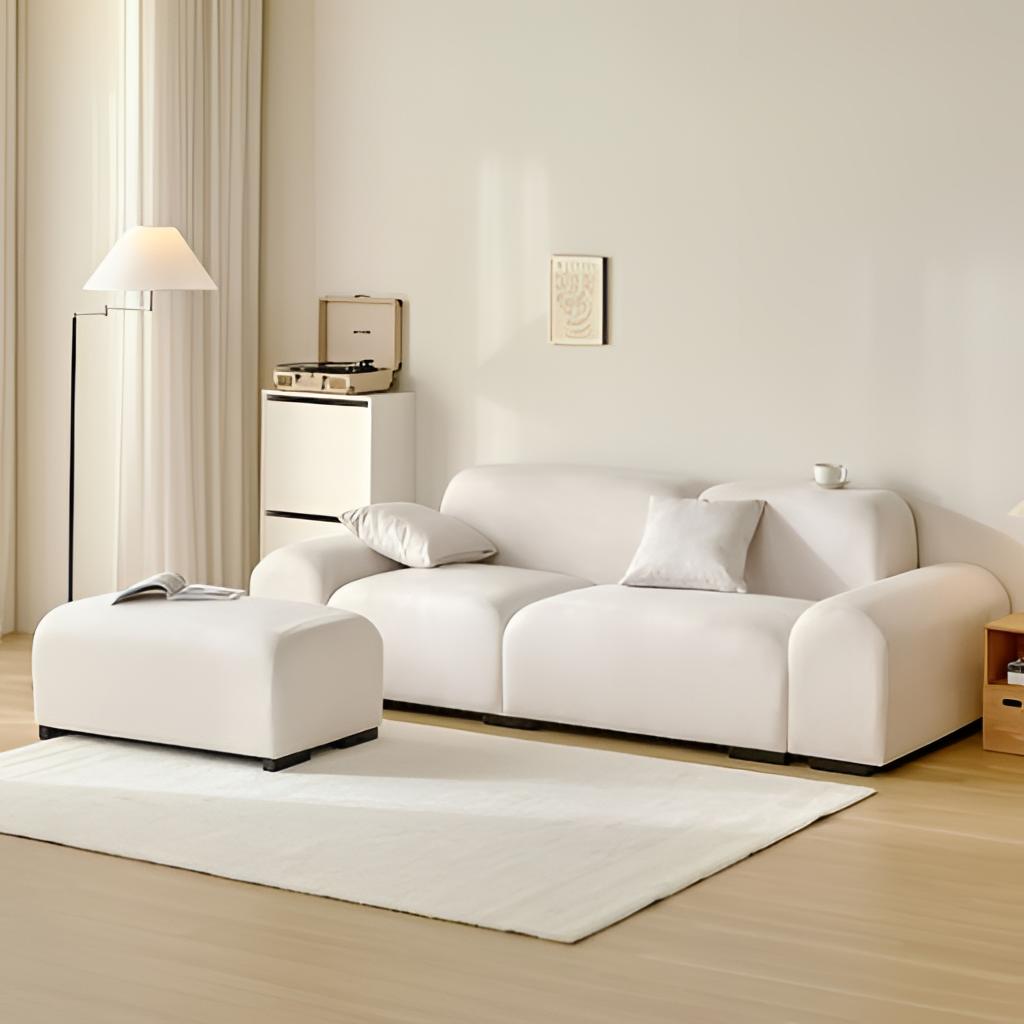
living room, white leather sofa, minimalistic, paint wallpaper, with solid pattern, laminate flooring, with plank pattern